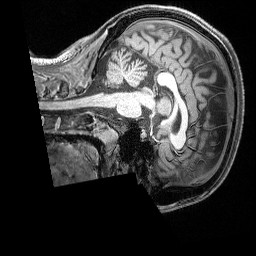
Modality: T1w
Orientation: sagittal
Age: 24
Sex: female
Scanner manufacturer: siemens
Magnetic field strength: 3 T
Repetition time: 2.3 s
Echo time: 0.00324 s